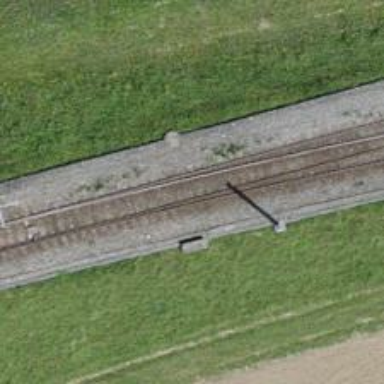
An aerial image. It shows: Railway switch.